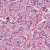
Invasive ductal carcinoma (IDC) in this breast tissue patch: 1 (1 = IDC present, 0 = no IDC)